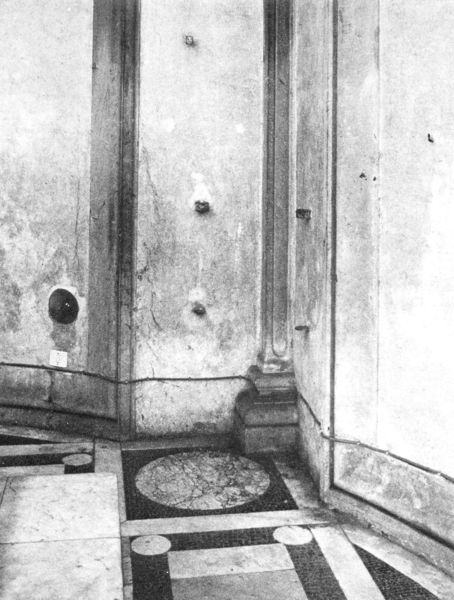
Titel: San Lorenzo, Sagrestia Vecchia (Pilasterrest)
Künstler: Filippo Brunelleschi
Standort: Firenze
Institution: Basilica di San Lorenzo / Sagrestia Vecchia
Schlagwörter: dunkel, schatten, weiß, ausschnitt, grau, licht, marmor, raum, schwarz, säule, säulen, gebäude, muster, ornament, alt, wand, architektur, sockel, stein, steine, innenraum, kirche, boden, innen, kontrast, kreis, rund, ecke, leiste, fußboden, risse, mauer, pilaster, detail, platte, nägel, foto, fotografie, photographie, rechtecke, wände, helligkeit, eckig, loch, fliesen, schwarzweiß, kreise, mosaik, löcher, einlegearbeit, fleck, intarsien, photo, ecken, flecken, geometrisch, negativ, weißß, säulenkapitell, dreck, platten, basis, fort, fotographie, geometrie, quadrat, viereck, aufnahme, bau, schutz, riss, lisene, quadtrat, wans, eckansicht, bodenbelag, kries, fließe, base, schmutzig, schearz, bodenfliesen, wandvorlage, deteil, wänder, nichts, flise, geschwärzt, invertiert, kirchenboden, ankerhaken